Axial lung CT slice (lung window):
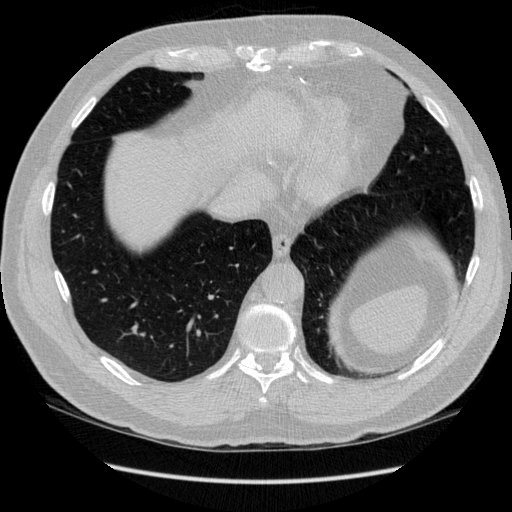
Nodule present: no